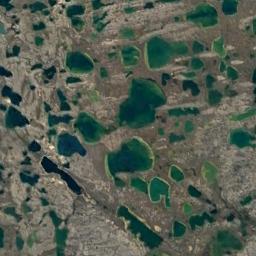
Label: wetland